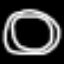
Label: clock